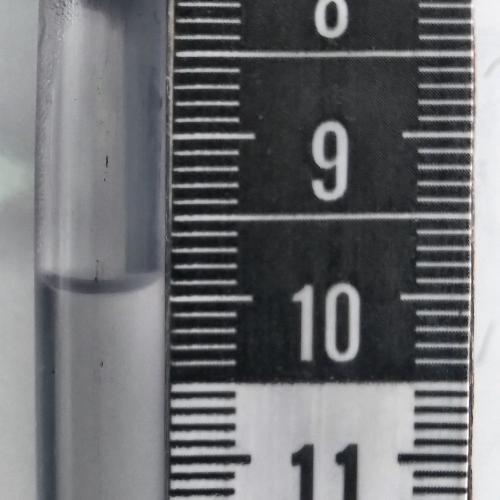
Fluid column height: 9.9 cm